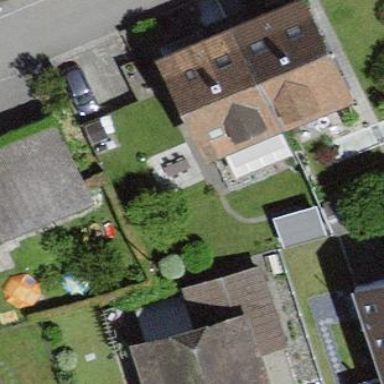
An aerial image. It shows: Terrace-style building with gabled roof.